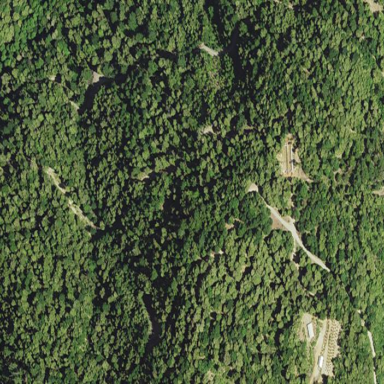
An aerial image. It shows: Forest area.